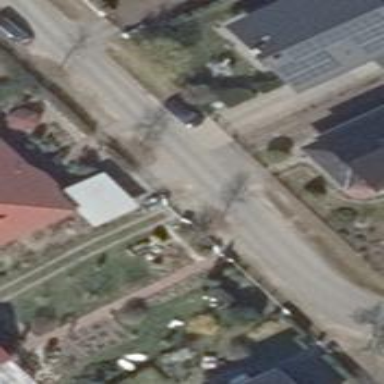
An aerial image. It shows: Driveway leading to service road.